Aerial crown-view tile of a tropical tree (Barro Colorado Island, Panama), acquired 20241216:
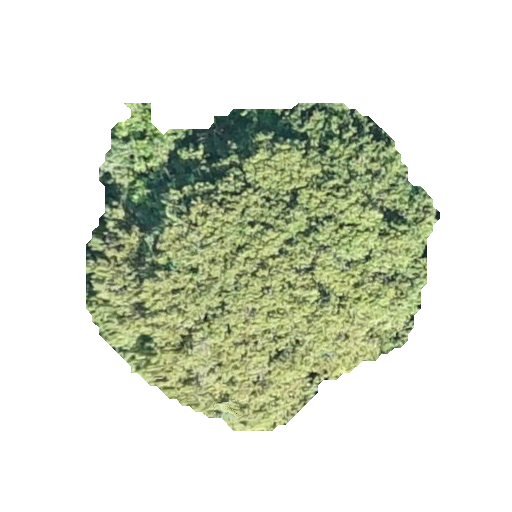
Species: Pouteria stipitata
GBIF accepted scientific name: Pouteria stipitata
Crown area: 124.925 m²